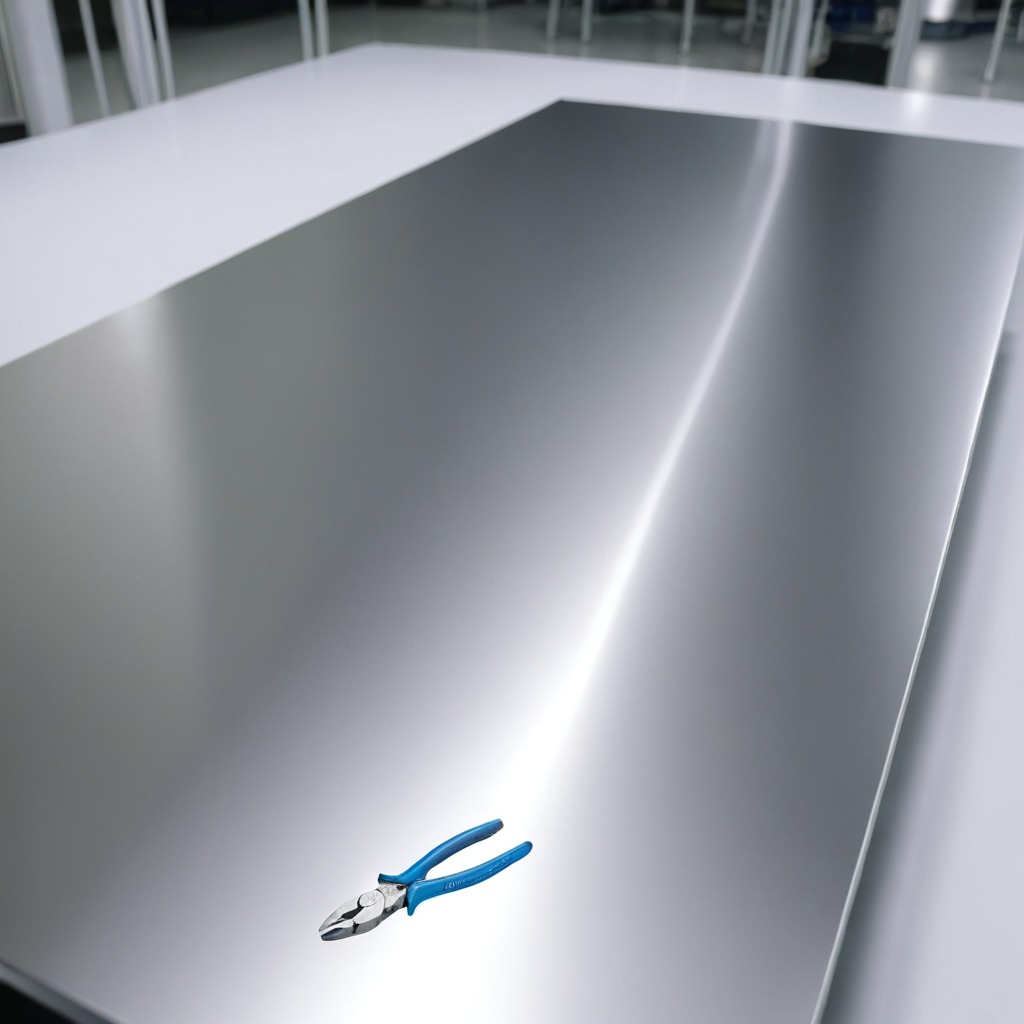
A plier is lying on the stainless steel table.